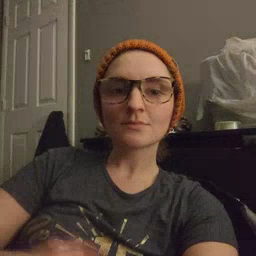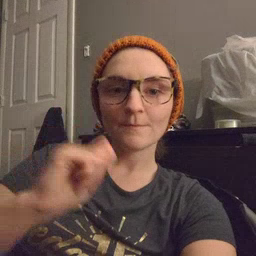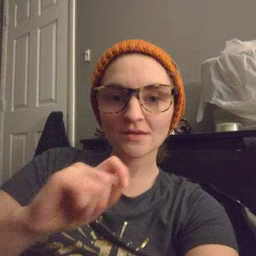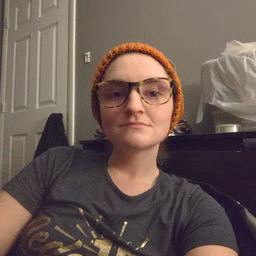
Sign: potty